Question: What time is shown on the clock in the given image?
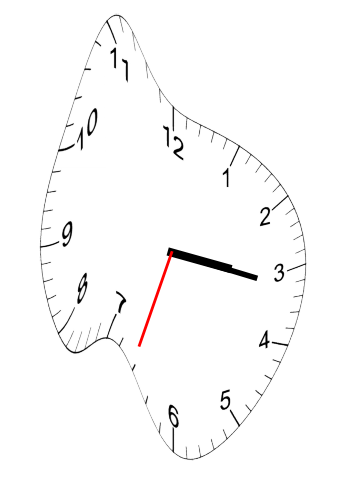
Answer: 03:16:33